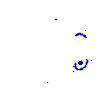
Particle: kaon